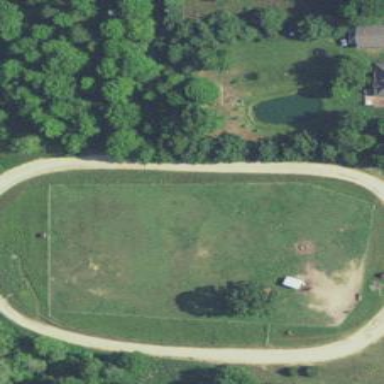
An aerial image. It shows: Equestrian pitch for leisure land use.